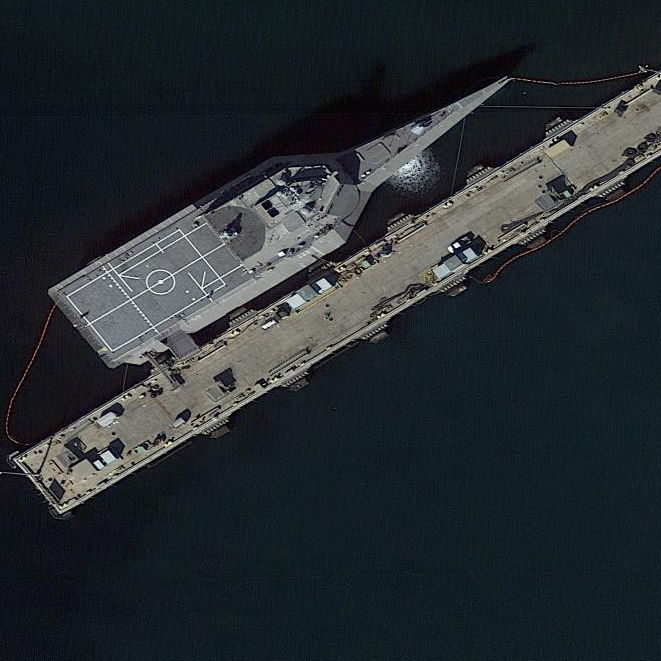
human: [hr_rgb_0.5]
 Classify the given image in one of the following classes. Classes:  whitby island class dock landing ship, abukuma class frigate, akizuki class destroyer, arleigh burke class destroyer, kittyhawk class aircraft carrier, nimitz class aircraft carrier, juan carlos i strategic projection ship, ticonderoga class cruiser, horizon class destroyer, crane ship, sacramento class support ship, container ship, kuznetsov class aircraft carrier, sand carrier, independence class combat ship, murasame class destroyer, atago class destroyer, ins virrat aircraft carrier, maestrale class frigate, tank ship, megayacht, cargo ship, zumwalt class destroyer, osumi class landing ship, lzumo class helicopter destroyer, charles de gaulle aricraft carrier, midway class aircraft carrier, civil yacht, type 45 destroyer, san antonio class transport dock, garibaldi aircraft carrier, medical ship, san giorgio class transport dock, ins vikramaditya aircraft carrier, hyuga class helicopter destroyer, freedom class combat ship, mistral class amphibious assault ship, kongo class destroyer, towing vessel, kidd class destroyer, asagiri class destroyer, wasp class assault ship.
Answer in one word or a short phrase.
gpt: Independence class combat ship